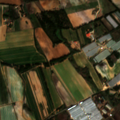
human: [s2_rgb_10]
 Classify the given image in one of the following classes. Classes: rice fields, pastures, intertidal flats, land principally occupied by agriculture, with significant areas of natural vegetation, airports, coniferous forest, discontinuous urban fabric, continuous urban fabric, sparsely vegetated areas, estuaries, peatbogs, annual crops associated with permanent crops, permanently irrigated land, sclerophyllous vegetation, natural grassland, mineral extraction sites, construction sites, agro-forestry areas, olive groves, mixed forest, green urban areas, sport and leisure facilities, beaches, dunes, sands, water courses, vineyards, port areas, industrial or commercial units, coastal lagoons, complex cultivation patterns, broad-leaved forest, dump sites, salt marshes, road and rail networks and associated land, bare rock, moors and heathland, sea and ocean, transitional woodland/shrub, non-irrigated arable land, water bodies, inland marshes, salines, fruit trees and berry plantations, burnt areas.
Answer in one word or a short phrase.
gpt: non-irrigated arable land, permanently irrigated land, land principally occupied by agriculture, with significant areas of natural vegetation